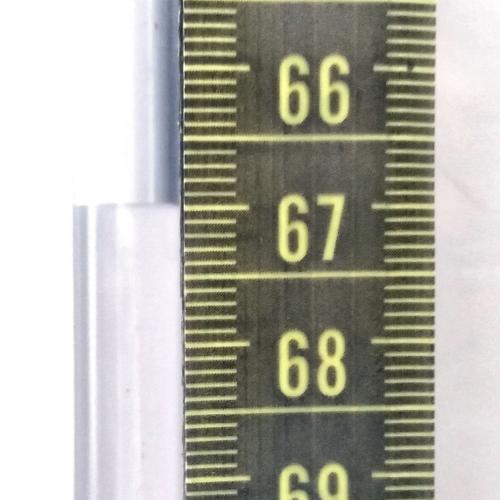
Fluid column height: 67.0 cm